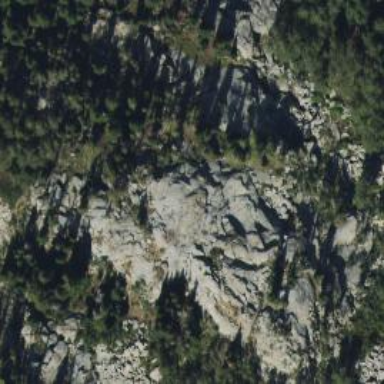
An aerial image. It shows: Landscape of bare rock.